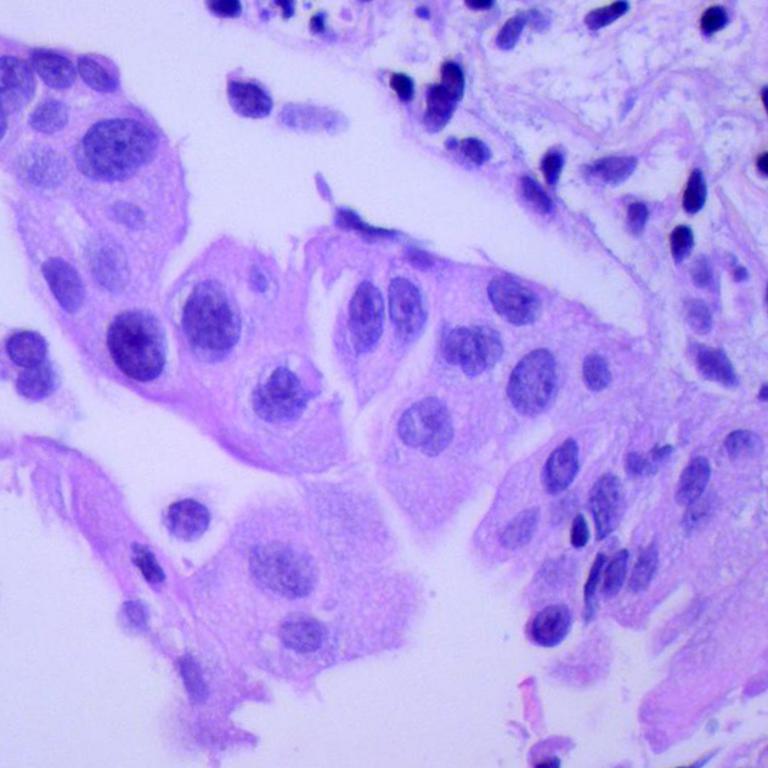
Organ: lung
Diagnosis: adenocarcinomas